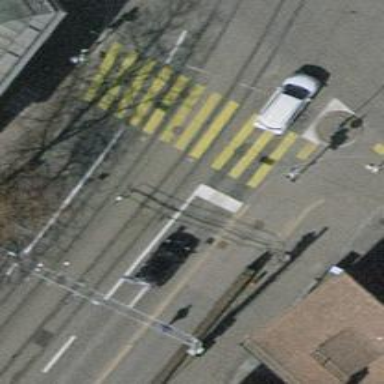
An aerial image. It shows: Road with traffic signals and zebra crossing marked with zebra stripes.